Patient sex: M
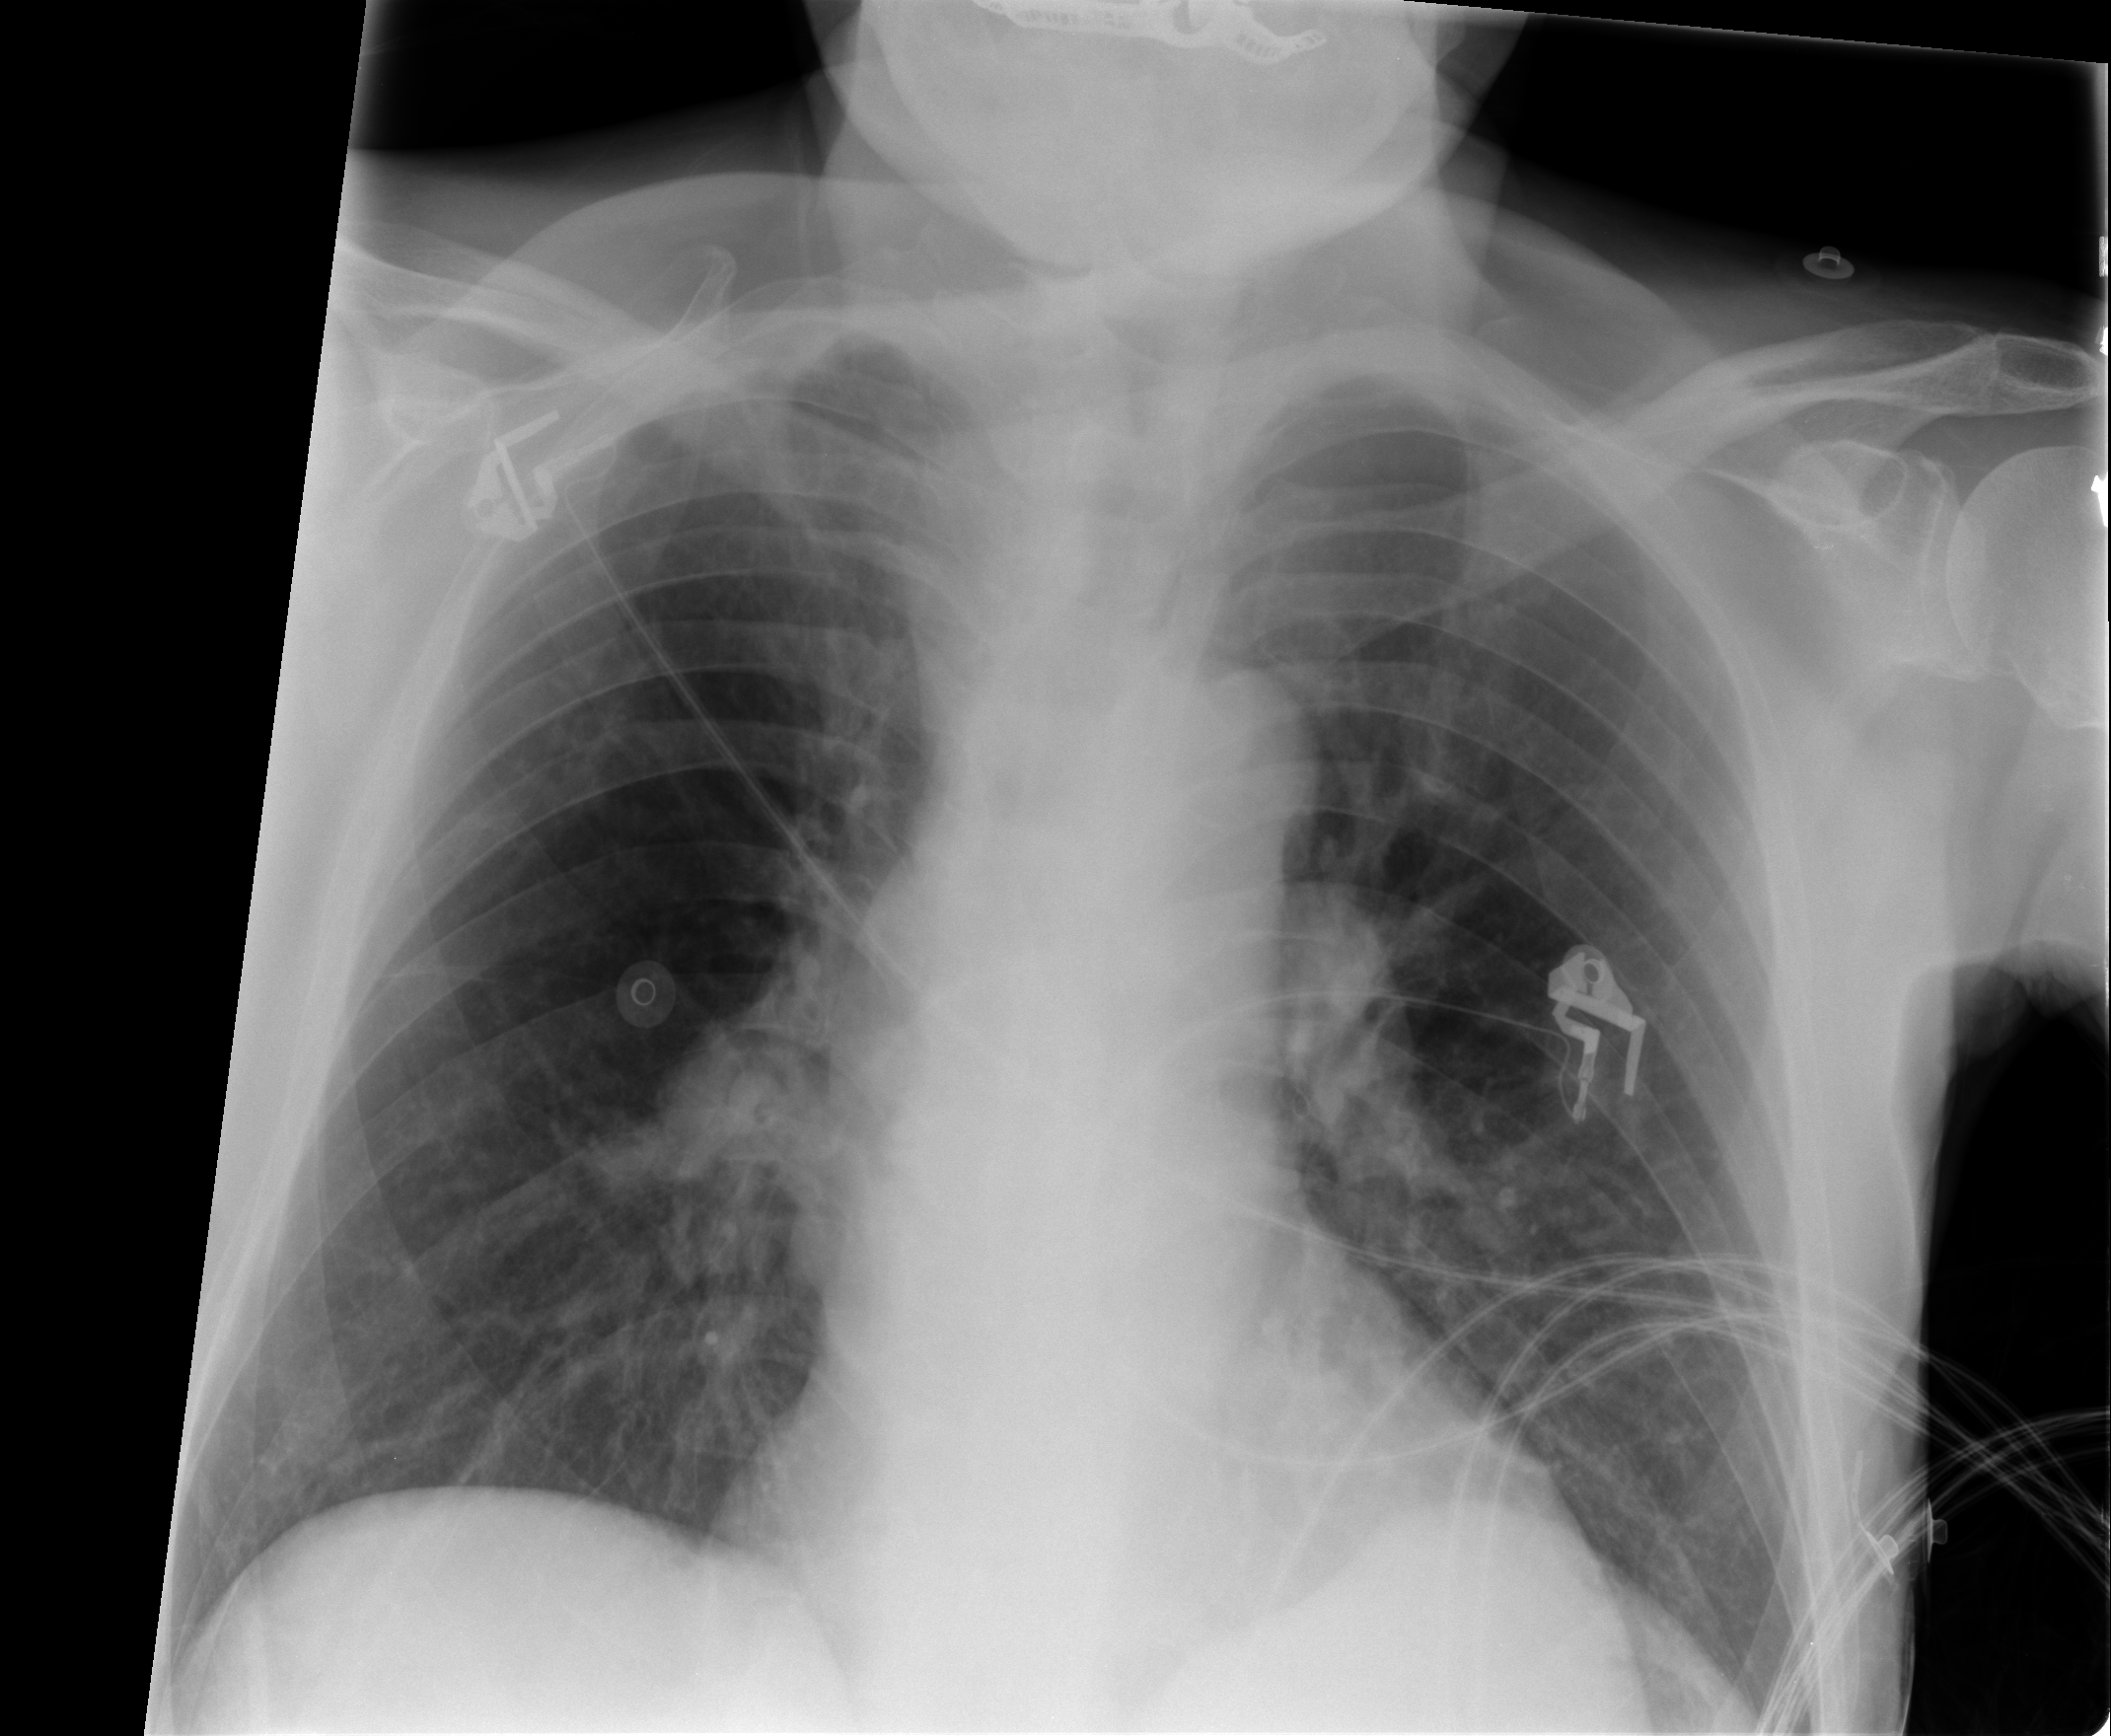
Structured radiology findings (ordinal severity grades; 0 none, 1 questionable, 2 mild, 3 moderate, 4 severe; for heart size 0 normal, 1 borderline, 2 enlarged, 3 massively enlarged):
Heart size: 0
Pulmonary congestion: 2
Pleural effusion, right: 0
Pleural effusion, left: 0
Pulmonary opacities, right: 2
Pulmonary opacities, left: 1
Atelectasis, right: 0
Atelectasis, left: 0